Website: slack
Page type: stored-credit-cards
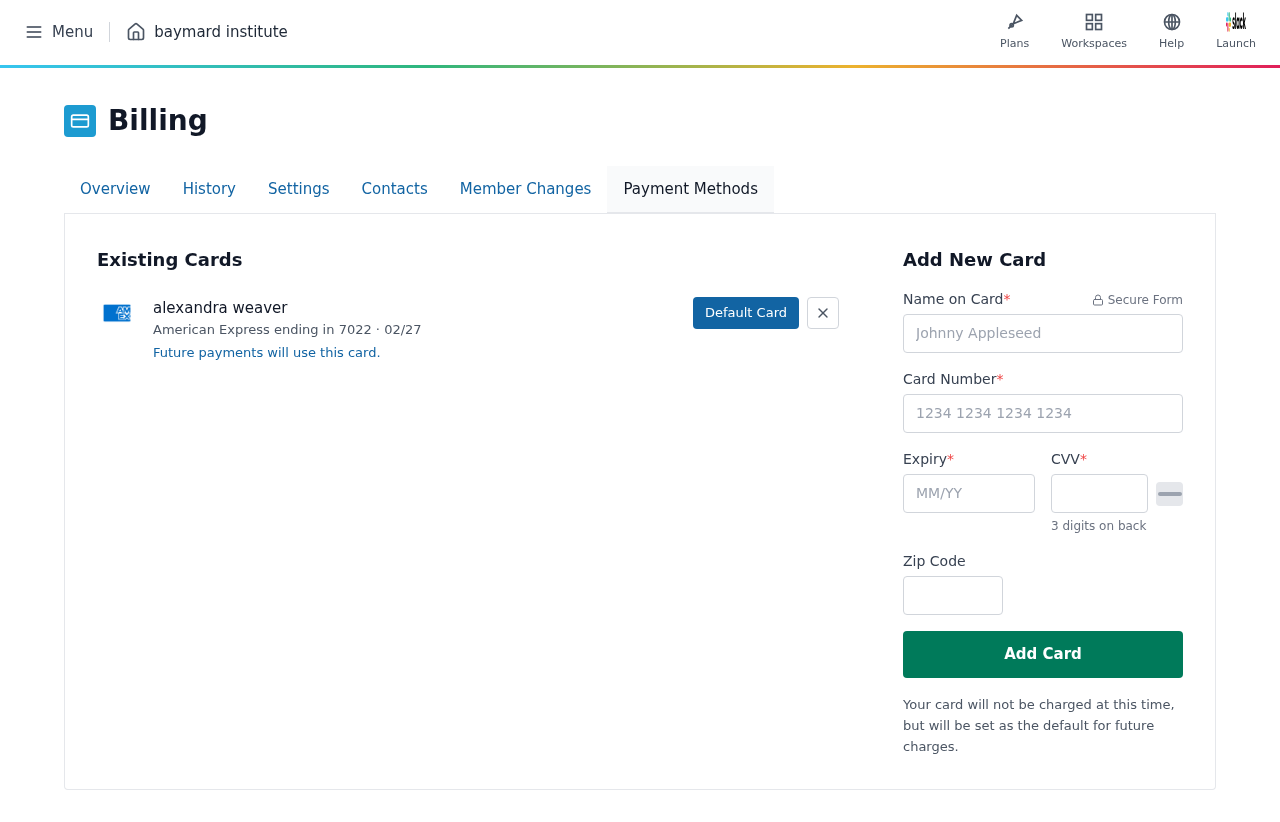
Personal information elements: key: PII_CARD_CVV
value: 7017
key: PII_CARD_EXPIRY
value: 02/27
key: PII_CARD_EXPIRY_MONTH
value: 02
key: PII_CARD_EXPIRY_YEAR
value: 27
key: PII_CARD_LAST4
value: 7022
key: PII_CARD_NUMBER
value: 3416 7269 9667 022
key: PII_CARD_TYPE
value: American Express
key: PII_FULLNAME
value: alexandra weaver
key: PII_FULLNAME
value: Alexandra Weaver
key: PII_POSTCODE
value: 65316